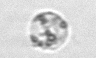
Label: Amoeba